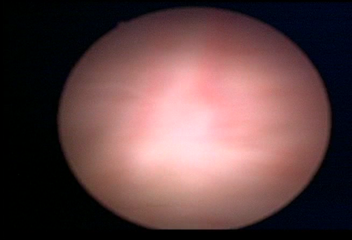
Modality: WLC
Class: Normal mucosa
Bladder cancer association: No